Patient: sex F, age 68
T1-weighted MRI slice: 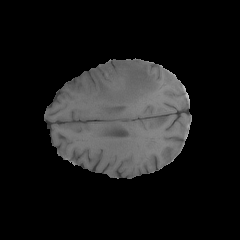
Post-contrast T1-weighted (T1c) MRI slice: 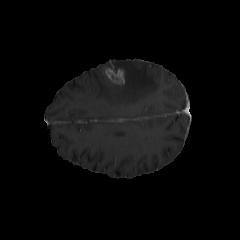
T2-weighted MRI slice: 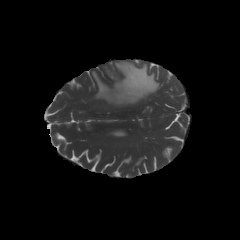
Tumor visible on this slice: yes
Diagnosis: Glioblastoma, IDH-wildtype
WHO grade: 4